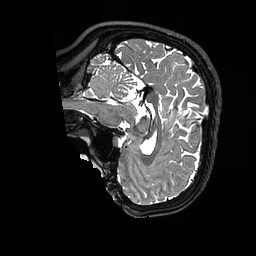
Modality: T2w
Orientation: sagittal
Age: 33
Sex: female
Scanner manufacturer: ge
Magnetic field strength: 3 T
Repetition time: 3.202 s
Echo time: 0.0665 s